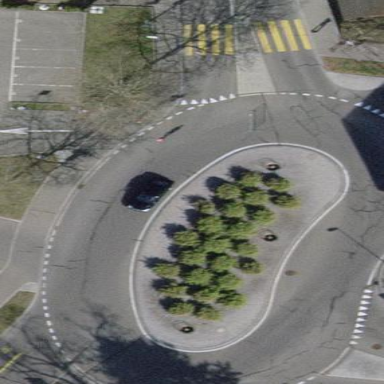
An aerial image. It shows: Secondary road with asphalt surface leading to roundabout.